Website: home-depot
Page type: delivery-shipping
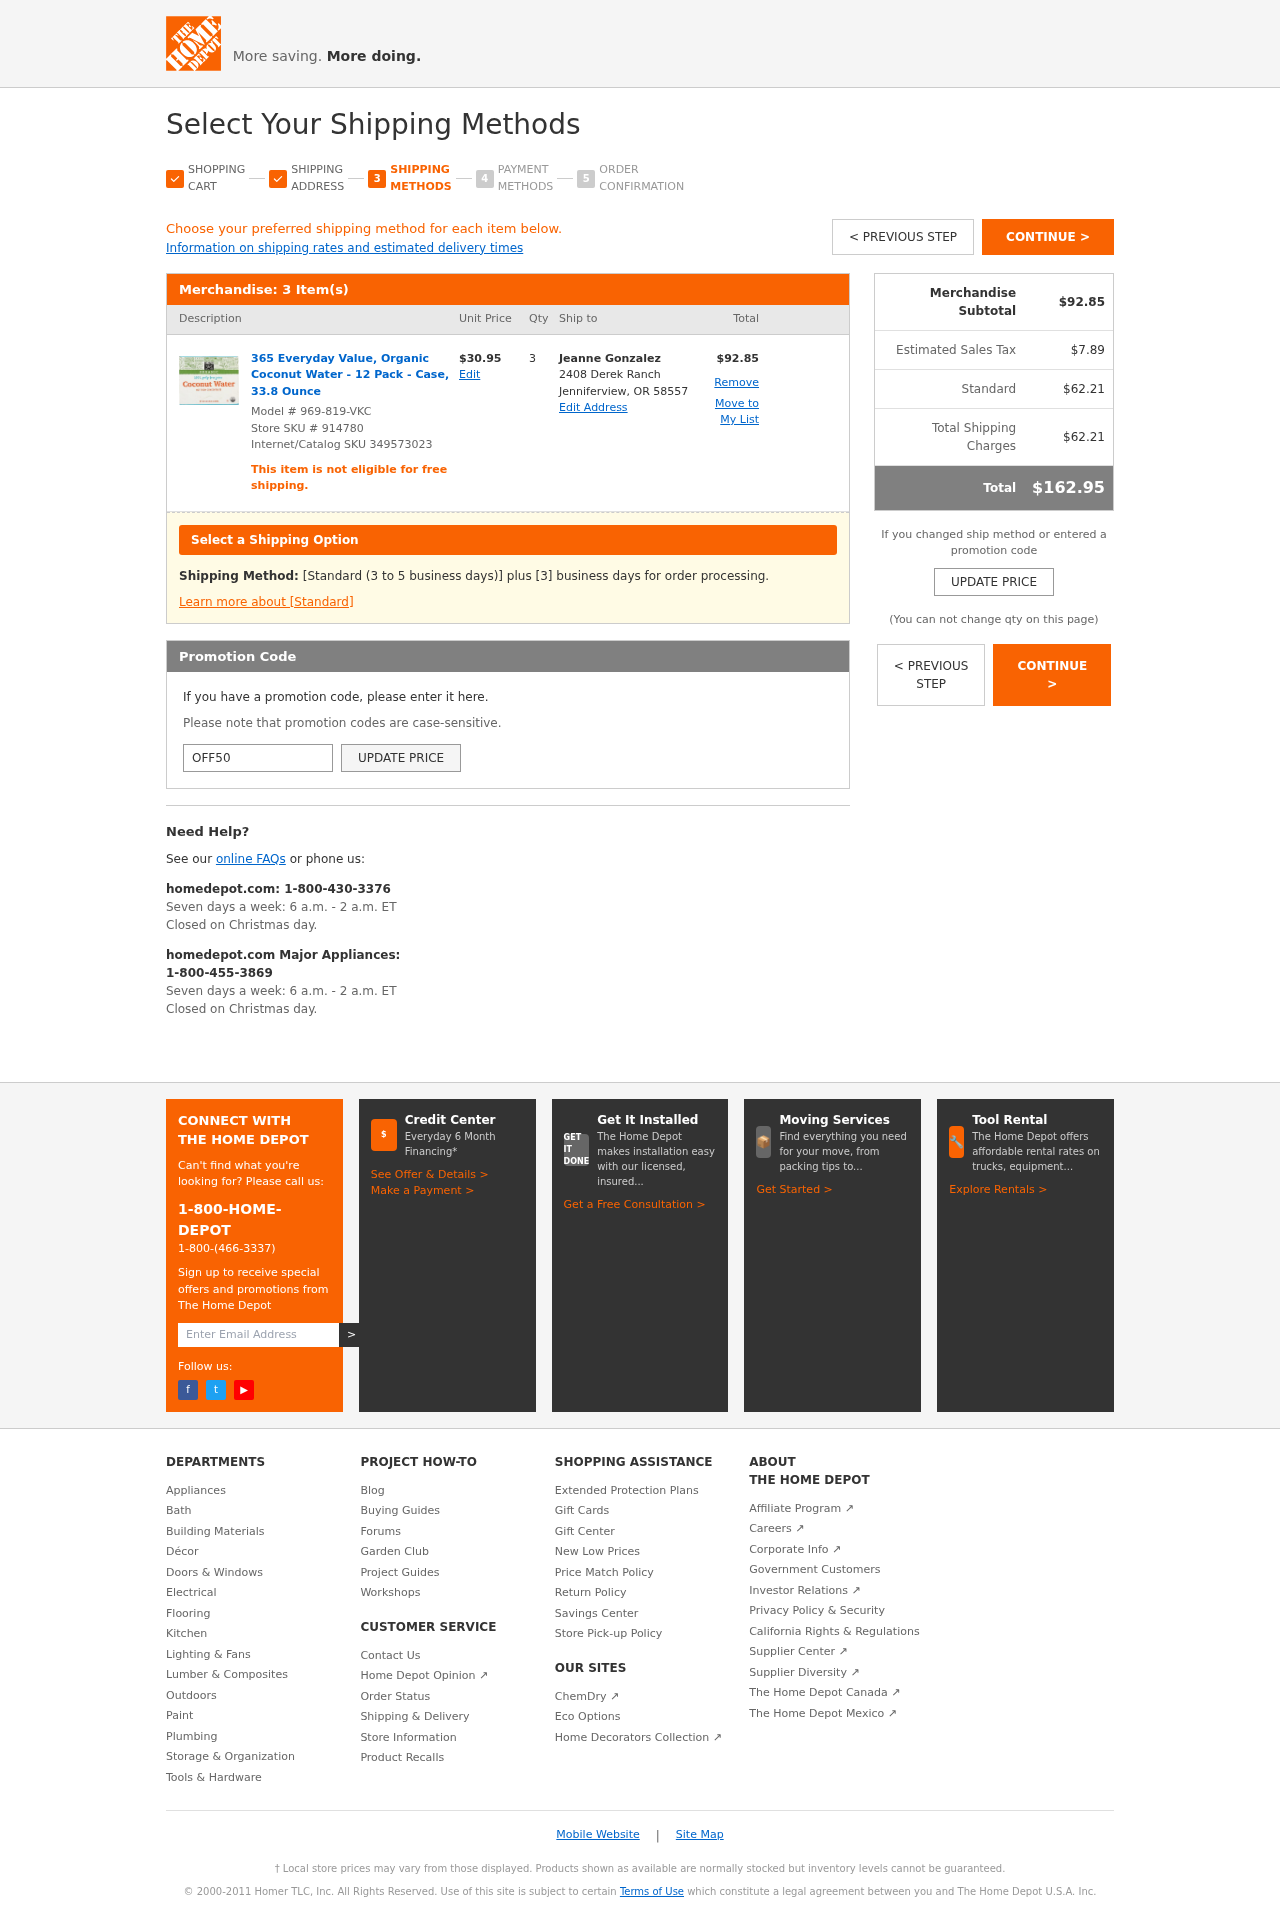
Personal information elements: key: PII_CITY_STATE_ZIP
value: Jenniferview, OR 58557
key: PII_FULLNAME
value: Jeanne Gonzalez
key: PII_PROMO_CODE
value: OFF50
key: PII_STREET
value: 2408 Derek Ranch
Product elements: key: PRODUCT1_NAME
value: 365 Everyday Value, Organic Coconut Water - 12 Pack - Case, 33.8 Ounce
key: PRODUCT1_PRICE
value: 30.95
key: PRODUCT1_QUANTITY
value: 3
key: PRODUCT_MODEL_NUMBER
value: Model # 969-819-VKC
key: PRODUCT1_LINE_TOTAL
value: $92.85
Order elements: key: ORDER_NUM_ITEMS
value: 3 Item(s)
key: ORDER_SUBTOTAL
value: $92.85
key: ORDER_TAX
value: $7.89
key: ORDER_SHIPPING_COST
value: $62.21
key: ORDER_SHIPPING_TOTAL
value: $62.21
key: ORDER_TOTAL
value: $162.95
Other elements: key: STORE_SKU
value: Store SKU # 914780
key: INTERNET_SKU
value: Internet/Catalog SKU 349573023